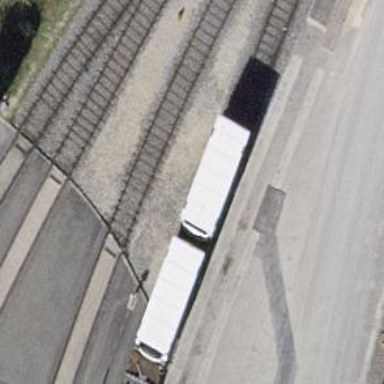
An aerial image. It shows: Single-track railway spur.